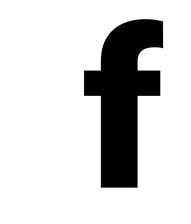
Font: Roboto_Black